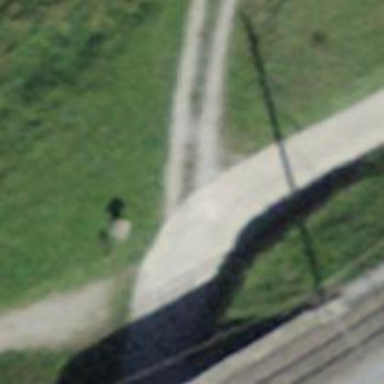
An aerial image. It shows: Track with grade2 tracktype passing through tunnel.